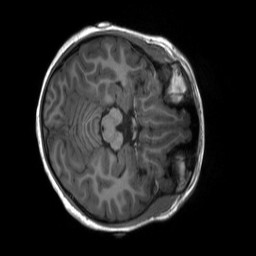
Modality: T1w
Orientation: axial
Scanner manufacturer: siemens
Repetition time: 2.3 s
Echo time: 0.00229 s